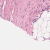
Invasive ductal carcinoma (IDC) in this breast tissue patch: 0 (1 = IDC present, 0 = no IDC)